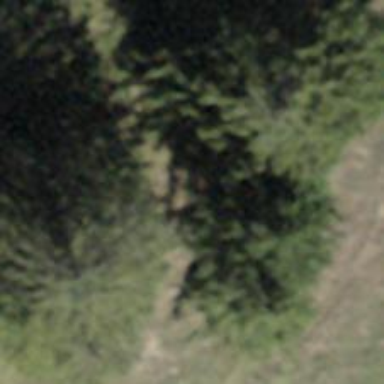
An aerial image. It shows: Forest area.